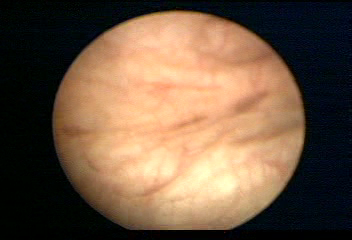
Modality: WLC
Class: Normal mucosa
Bladder cancer association: No